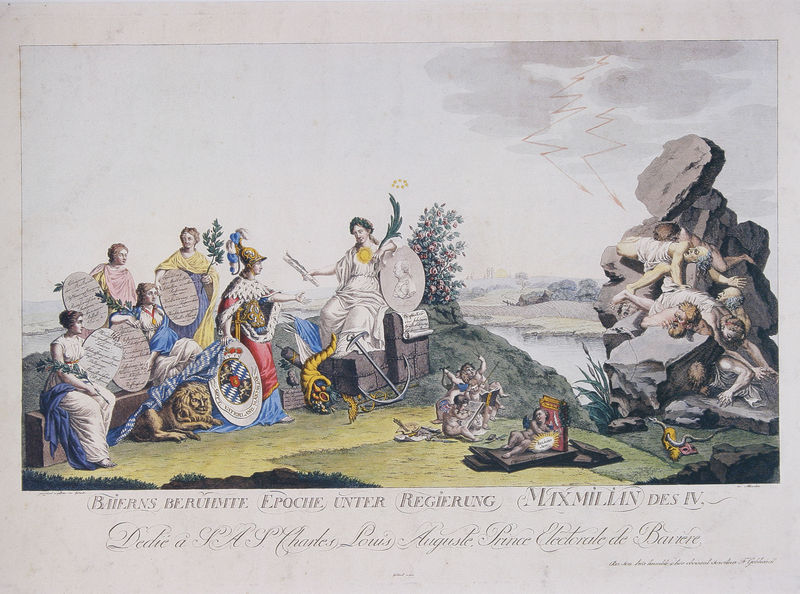
Titel: Baierns berühmte Epoche unter Regierung Maximilian des IV.
Künstler: Franz Xaver Gebhardt
Standort: München
Institution: Stadtarchiv
Schlagwörter: baum, berg, blau, blätter, feder, felsen, gewitter, gruppe, himmel, mann, nackt, wasser, weiß, wolken, aquarell, fluss, frauen, gelb, grün, landschaft, menschen, ocker, see, sitzen, ufer, frau, grau, kariert, kleid, kleider, männer, schwarz, gras, rasen, rot, tier, tiere, weg, wiese, wolke, versammlung, gesichter, falten, gesicht, hermelin, stehen, stein, steine, tod, tot, füllhorn, horn, portrait, schilf, busch, figur, gewand, kinder, engel, engelchen, putte, putto, schrift, fahne, flagge, fels, mauer, grafik, graphik, platz, figuren, französisch, kaiser, könig, soldaten, karikatur, sitzende, inschrift, deutsch, palme, palmwedel, schild, antike, medaillon, bayern, blitze, zweig, druck, druckgraphik, lithographie, radierung, stich, humor, satire, schilder, text, tote, beschriftung, schlange, koloriert, helm, allegorie, personifikation, rüstung, wappen, rauten, palmzweig, grab, isar, blitz, götter, musen, gebote, schriftrolle, löwe, opfer, anker, putten, kupferstich, putti, donner, flugblatt, verkündigung, unter, harfen, bayerisch, botschaft, zeichung, maximilian, schilde, regierung, coloriert, felden, epoche, bavaria, tafeln, siegesgöttin, flyer, bajawaren, fama, heilligenschein, liegen im felsen, maximilian iv., maximillian, menschenhaufen, röcker, siegeszweig, kriegsgöttin, berühmte, baierns, mysthik, blau-weiß, äepoche, iv.